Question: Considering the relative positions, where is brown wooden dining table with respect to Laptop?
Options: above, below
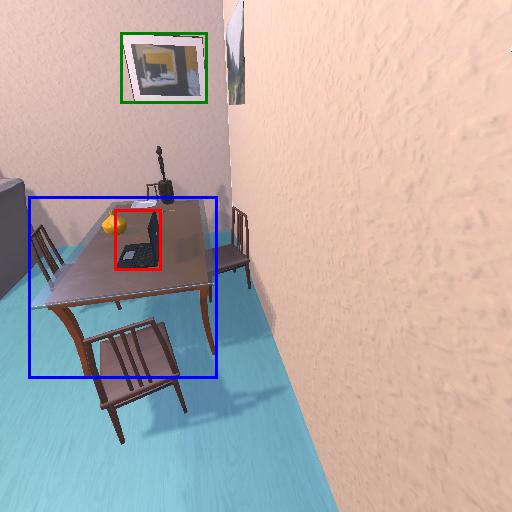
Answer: above